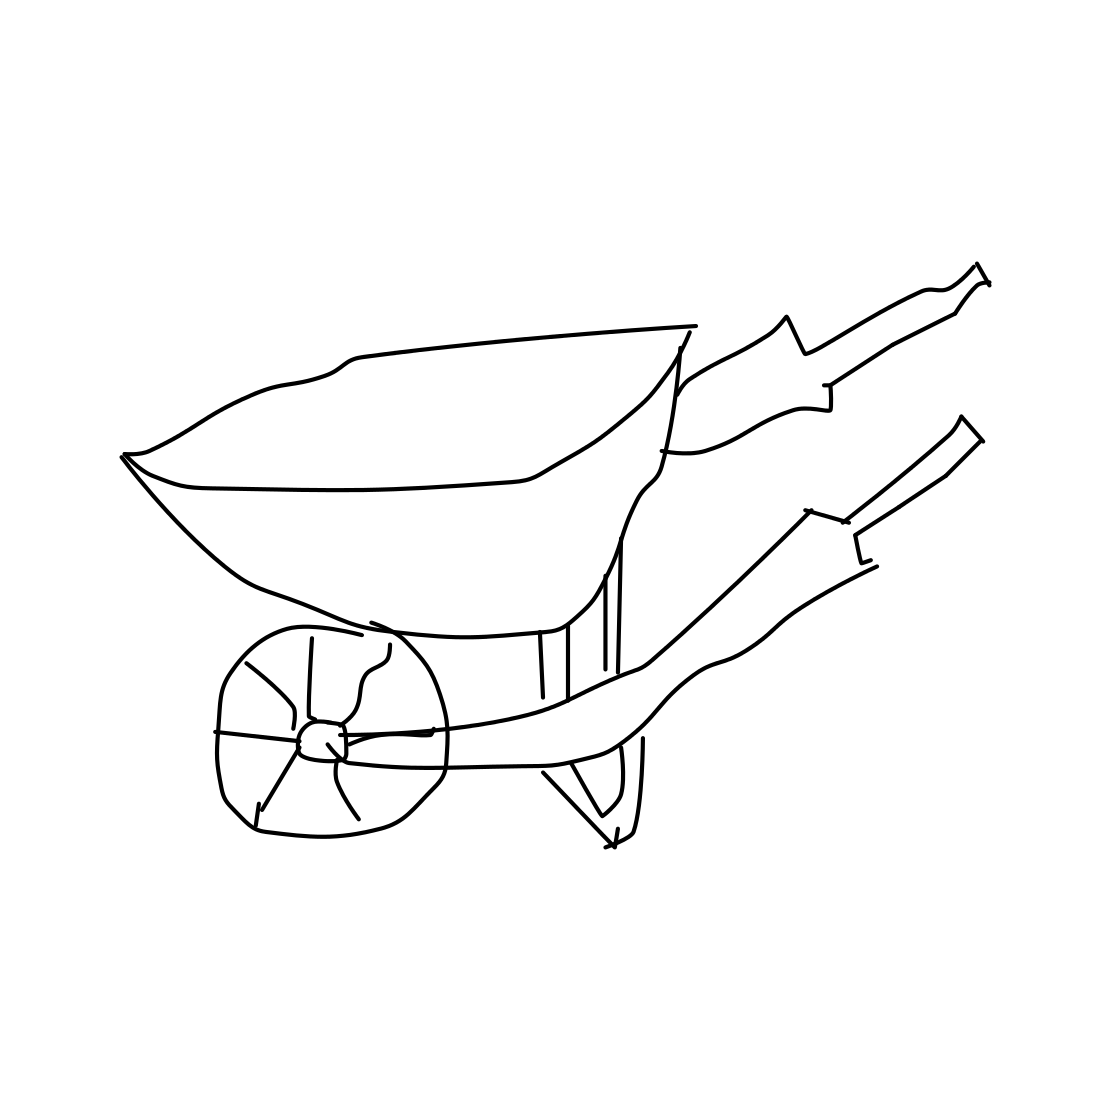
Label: wheelbarrow